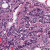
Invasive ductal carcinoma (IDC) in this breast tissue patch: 1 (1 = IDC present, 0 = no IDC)